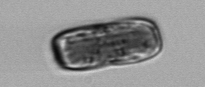
Label: Ephemera